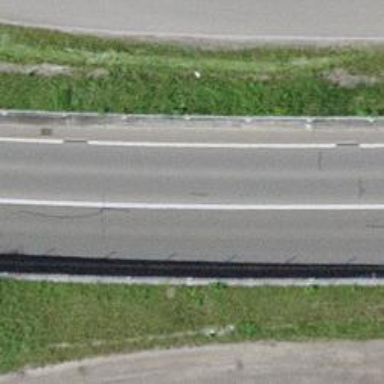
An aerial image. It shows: This is trunk highway with motorroad.